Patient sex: M
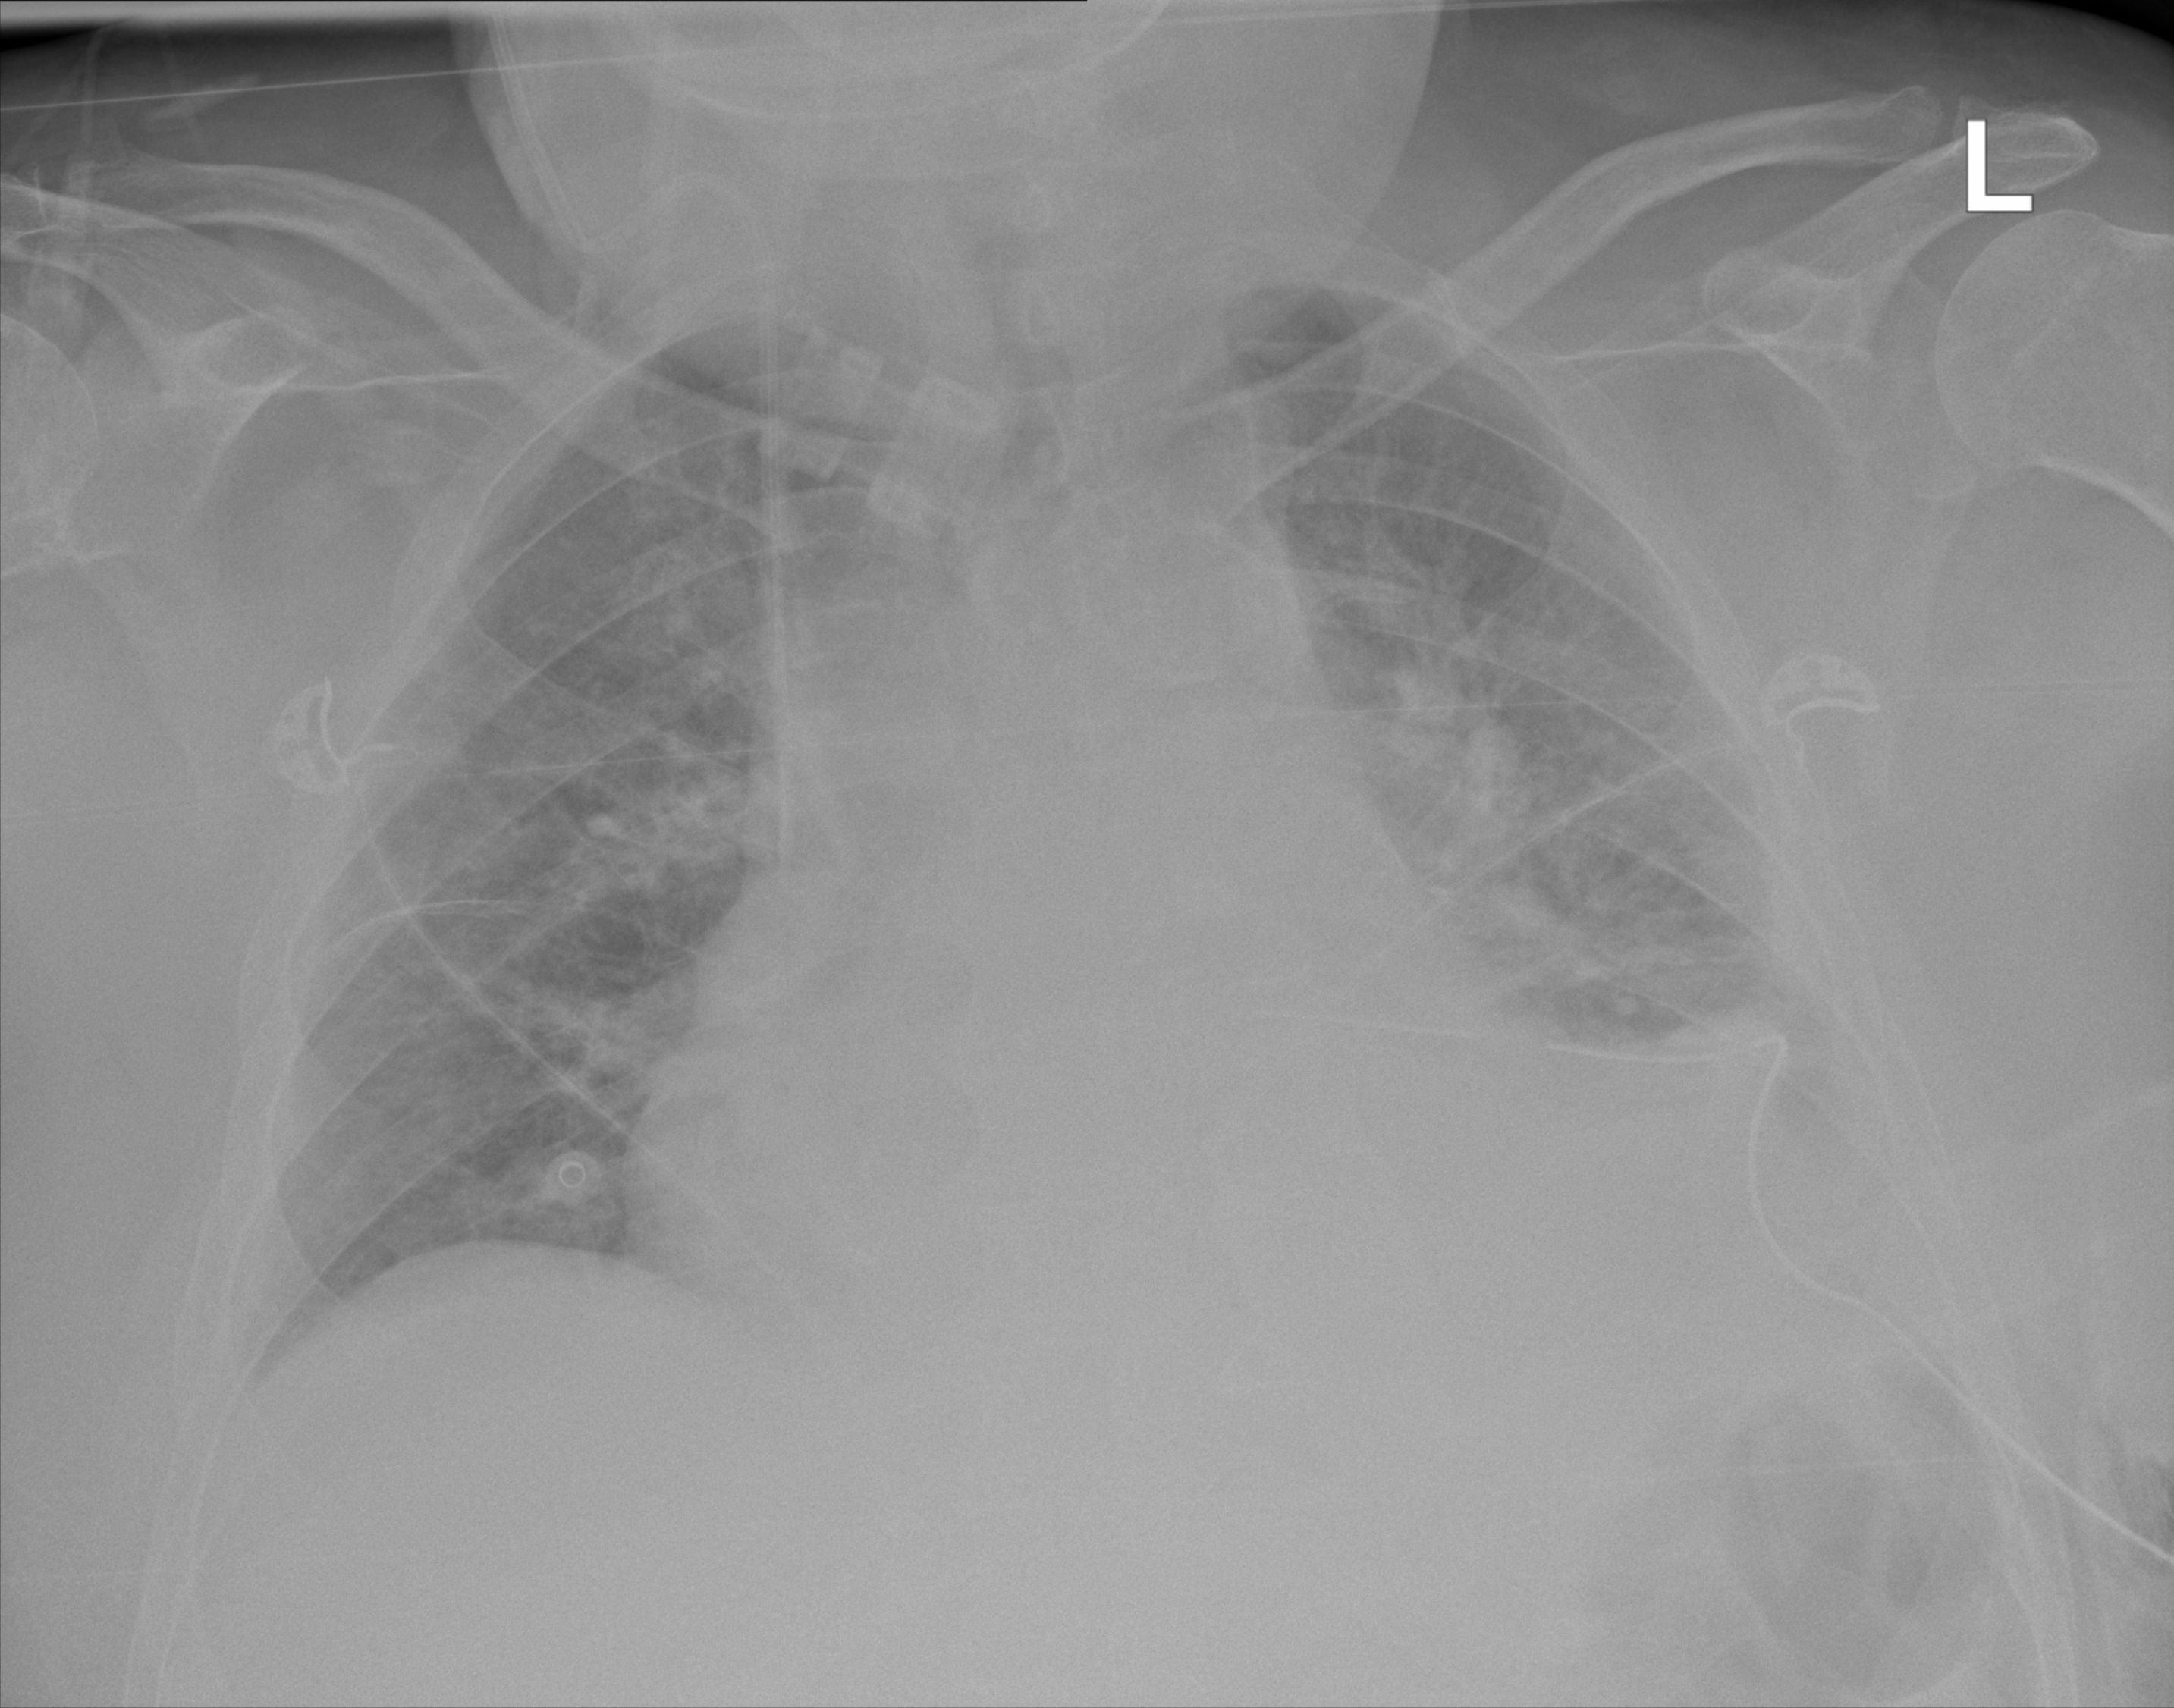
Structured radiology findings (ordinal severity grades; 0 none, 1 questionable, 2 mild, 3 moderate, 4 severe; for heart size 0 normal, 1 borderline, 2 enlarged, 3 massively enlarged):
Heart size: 2
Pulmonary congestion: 2
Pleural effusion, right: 0
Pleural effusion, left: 2
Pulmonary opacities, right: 2
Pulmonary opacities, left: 2
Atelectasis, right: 0
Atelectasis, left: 2